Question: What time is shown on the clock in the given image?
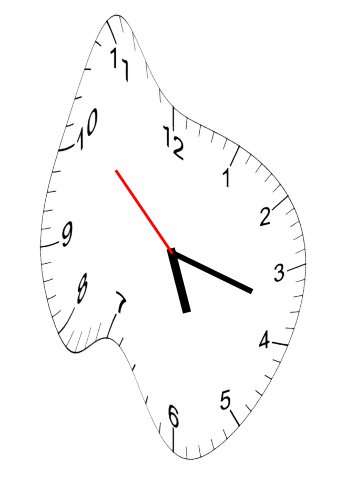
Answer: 05:17:52